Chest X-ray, PA view. Patient: 26 years old, sex F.
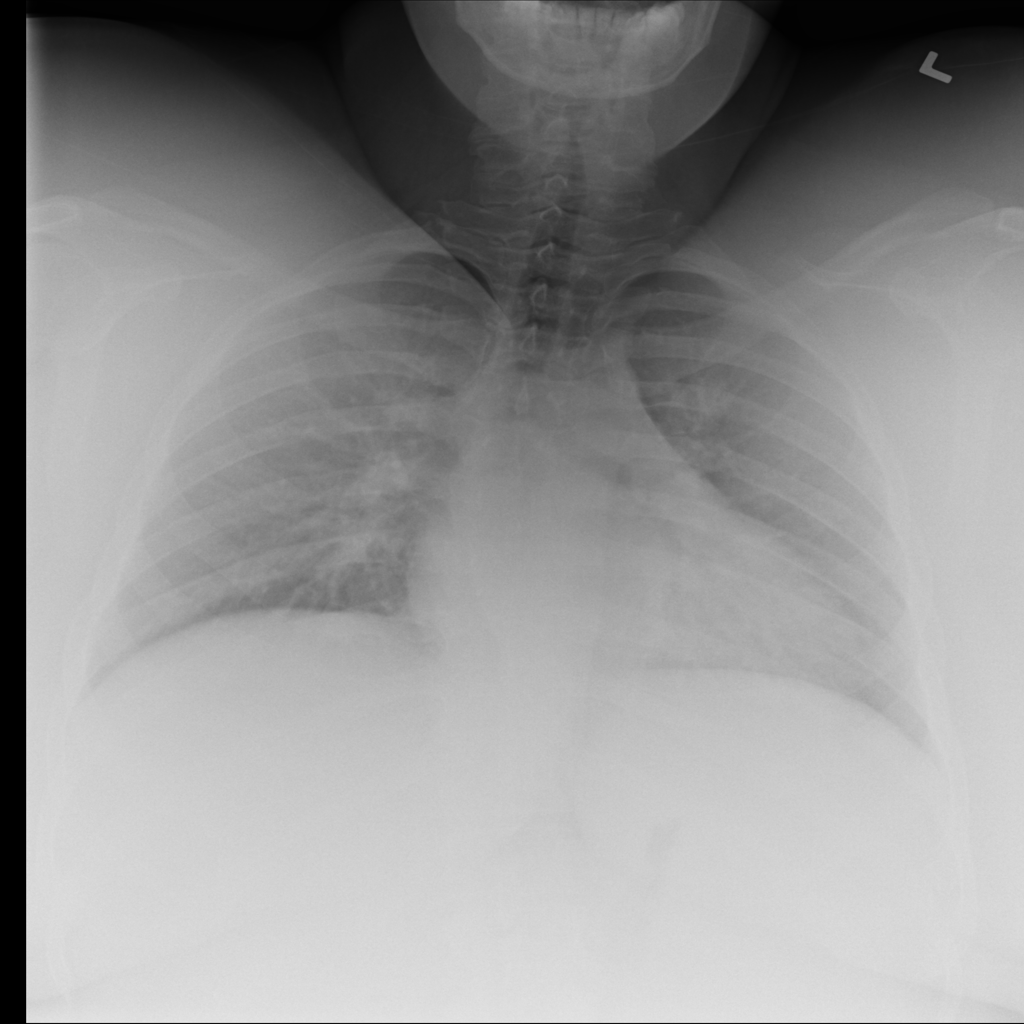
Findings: Infiltration